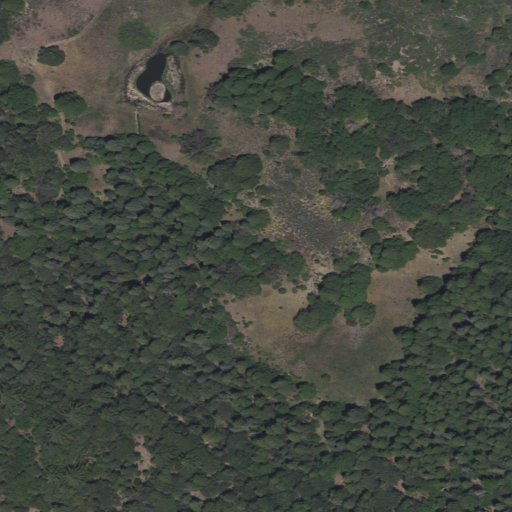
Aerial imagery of valley in California named Jeff Valley containing evergreen forest, shrub, mixed forest, grassland, and open development